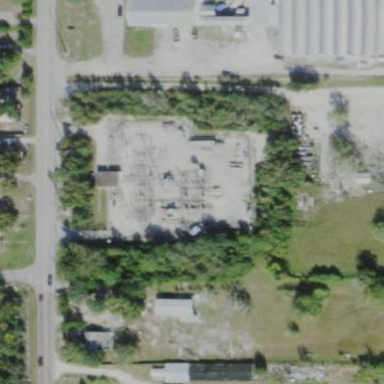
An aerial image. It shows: There is distribution substation enclosed by fence.